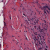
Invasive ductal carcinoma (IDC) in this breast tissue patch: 0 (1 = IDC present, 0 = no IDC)